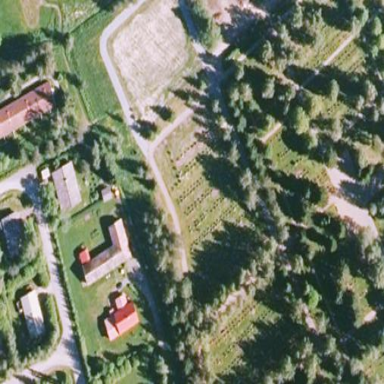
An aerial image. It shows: Cemetery.